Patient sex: F
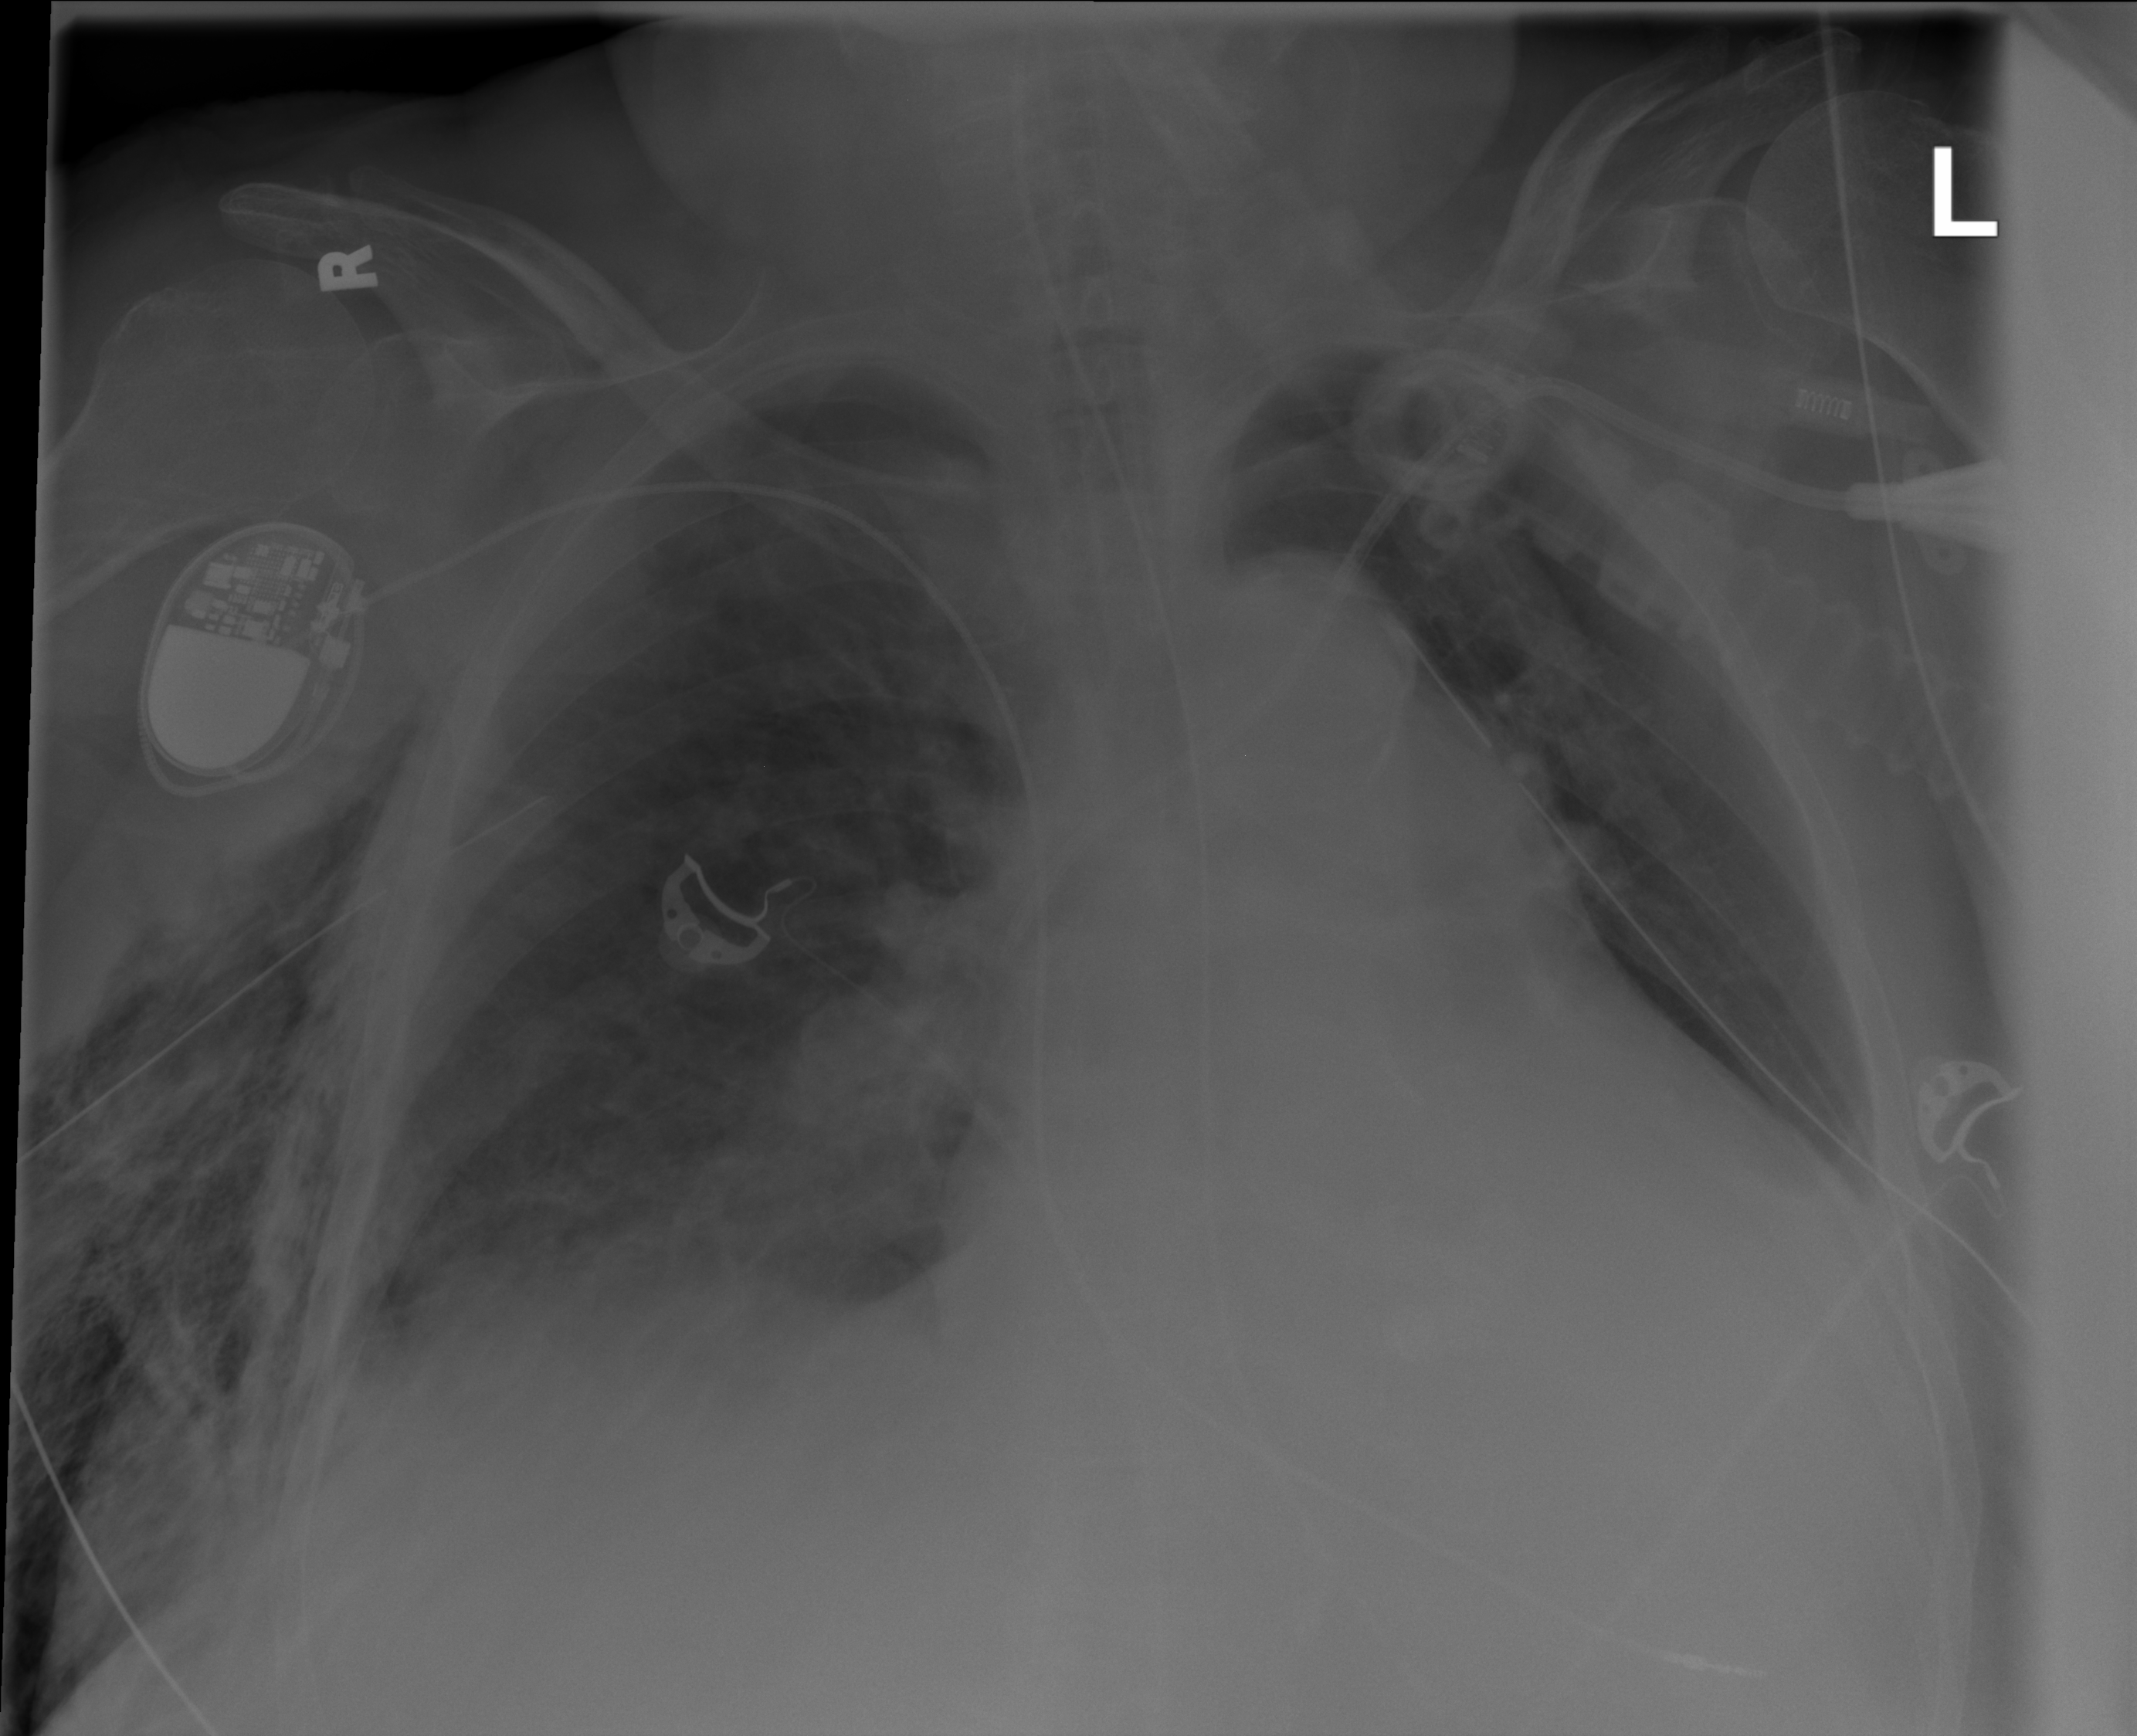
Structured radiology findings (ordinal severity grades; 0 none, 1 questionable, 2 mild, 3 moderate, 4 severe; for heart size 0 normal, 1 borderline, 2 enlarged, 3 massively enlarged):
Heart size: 2
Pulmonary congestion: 0
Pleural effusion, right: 0
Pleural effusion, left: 1
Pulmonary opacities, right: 2
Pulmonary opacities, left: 0
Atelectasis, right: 2
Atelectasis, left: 2